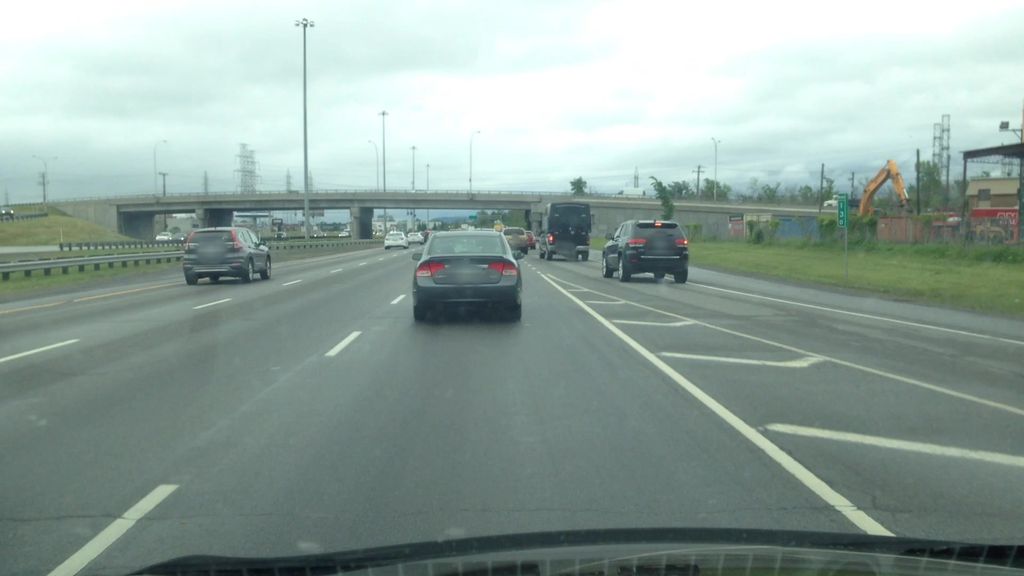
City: montreal